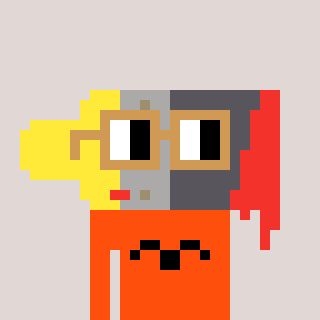
a pixel art character with square brown glasses, a paintbrush-shaped head and a orange-colored body on a warm background